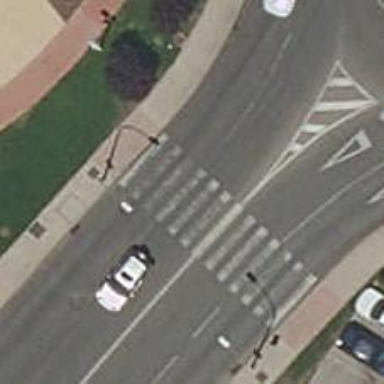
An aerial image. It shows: Uncontrolled road crossing.